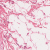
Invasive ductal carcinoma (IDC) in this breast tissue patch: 0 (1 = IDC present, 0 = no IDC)